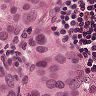
Metastatic tissue present: yes